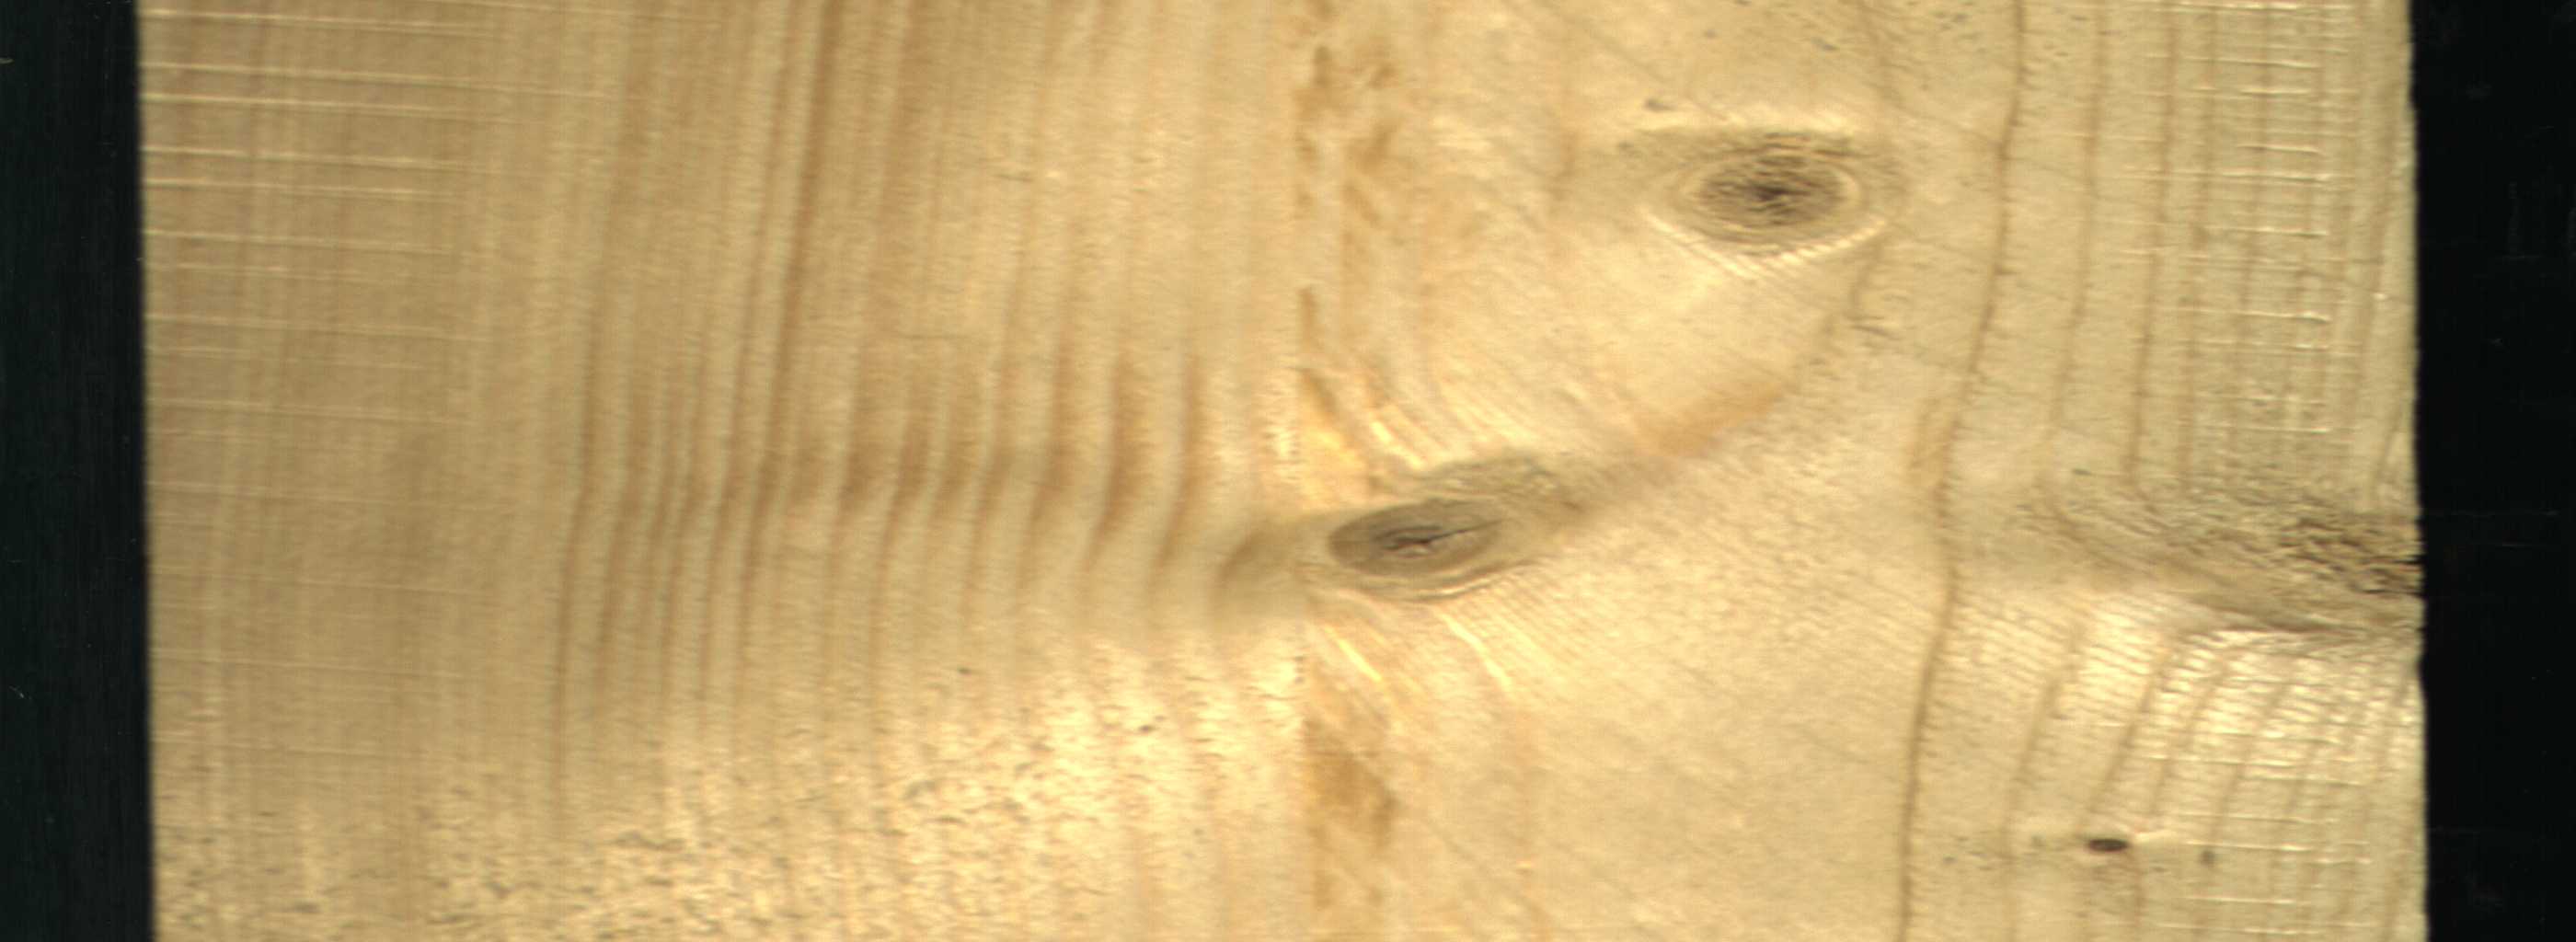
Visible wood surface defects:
Live_Knot
Live_Knot
Live_Knot
Live_Knot